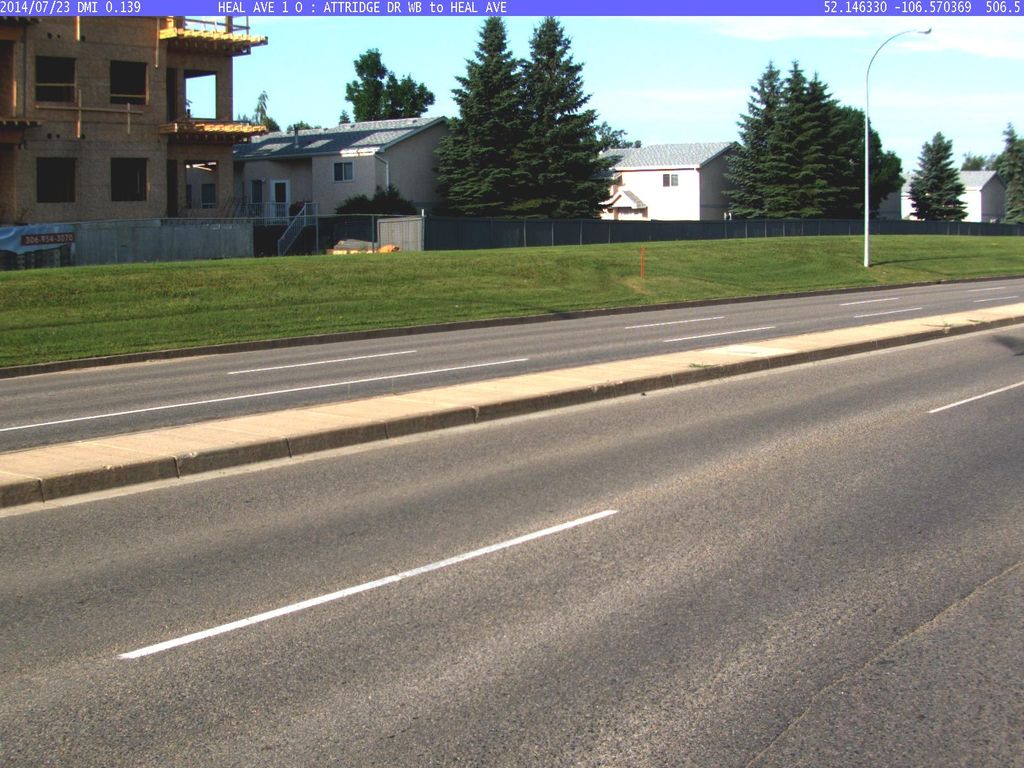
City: saskatoon